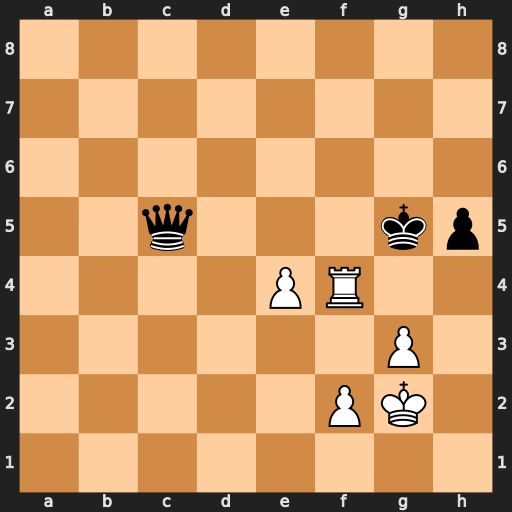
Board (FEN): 8/8/8/2q3kp/4PR2/6P1/5PK1/8
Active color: w
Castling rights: -
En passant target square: -
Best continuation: Rf5+ Qxf5 exf5